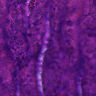
Metastatic tissue present: no